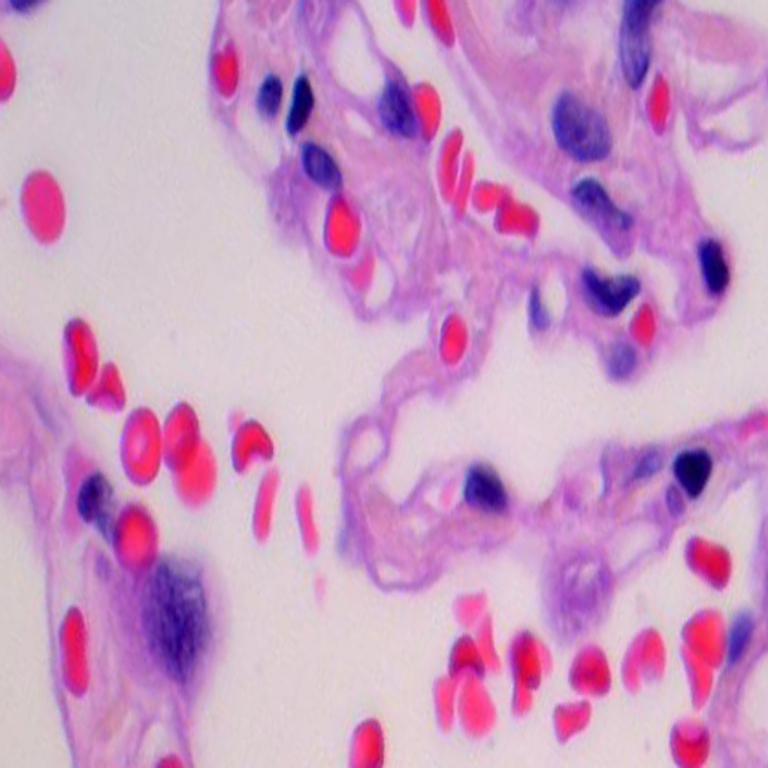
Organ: lung
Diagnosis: benign